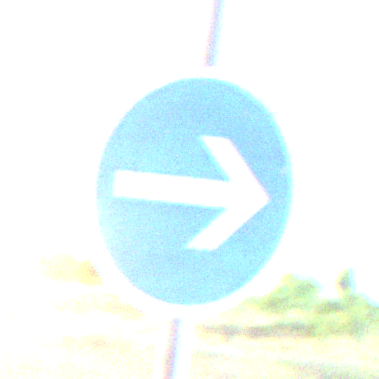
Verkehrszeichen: VorgeschriebeneFahrtrichtungHierRechts
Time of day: Night
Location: Outdoor (Nature)
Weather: Clear
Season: NotSpecified
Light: Natural